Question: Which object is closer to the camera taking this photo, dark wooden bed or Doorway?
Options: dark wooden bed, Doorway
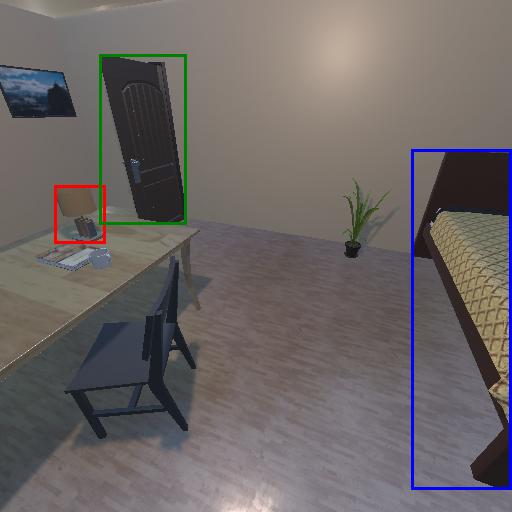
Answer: dark wooden bed